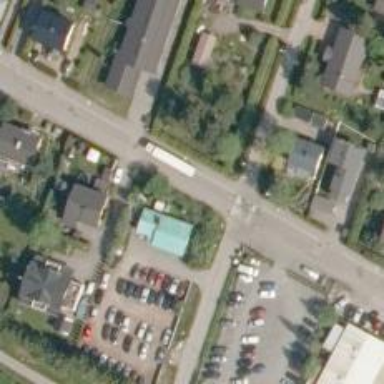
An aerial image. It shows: Asphalt cycleway with crossing for pedestrians.